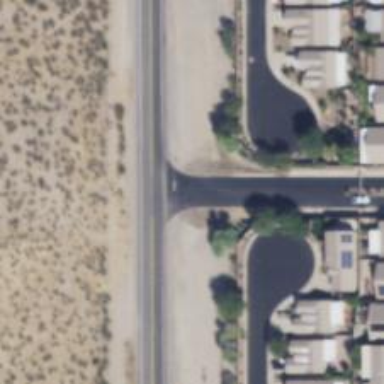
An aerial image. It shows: Residential road.